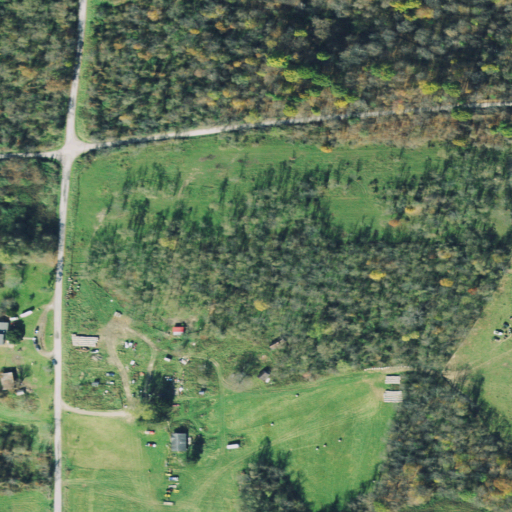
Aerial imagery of ridge(s) in Ohio named Henderson Ridge containing deciduous forest, pasture, mixed forest, open development, low intensity development, and grassland